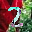
Label: 2